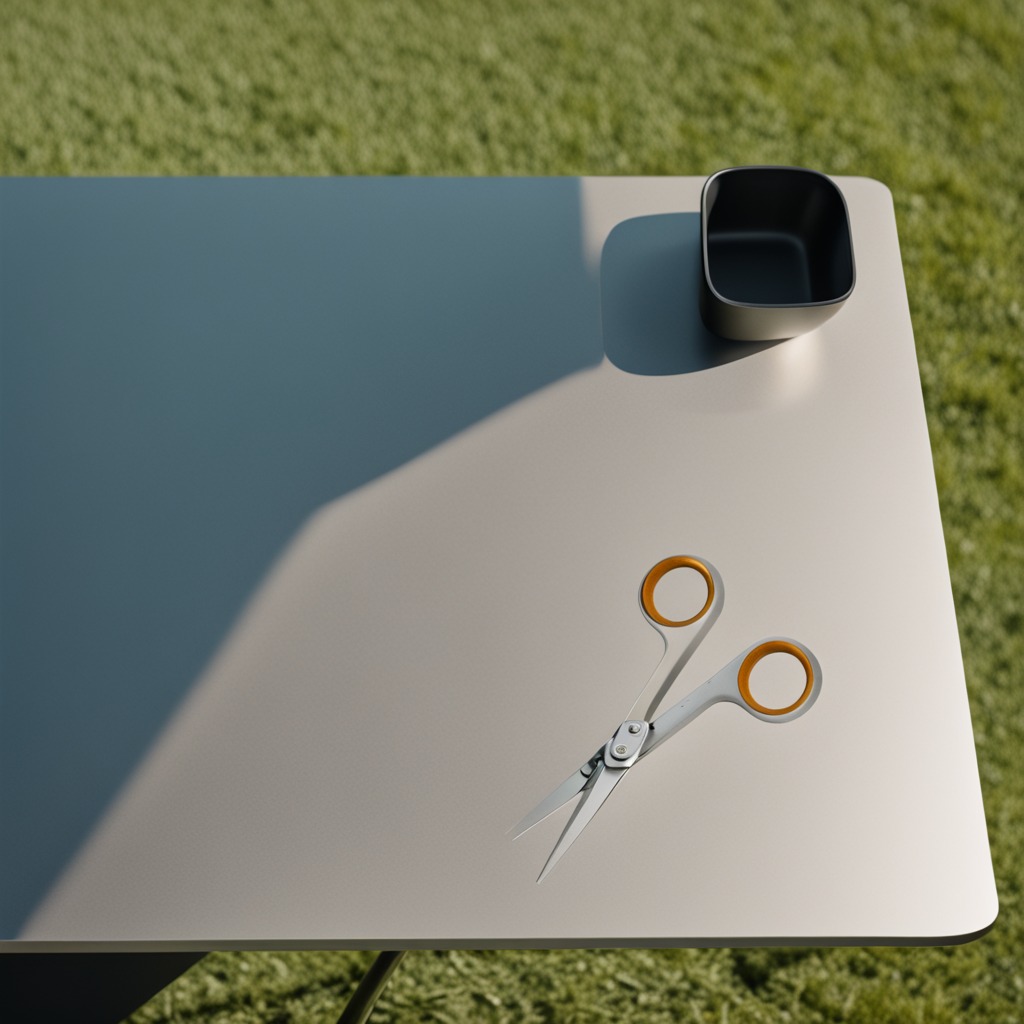
A scissor is lying on the textured surface.